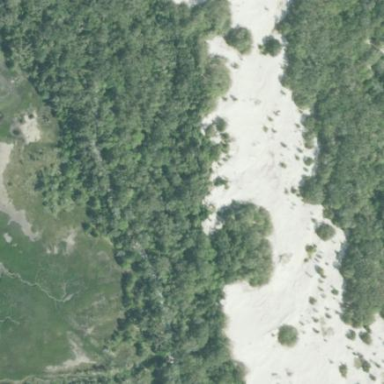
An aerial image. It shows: Sandy area in nature.